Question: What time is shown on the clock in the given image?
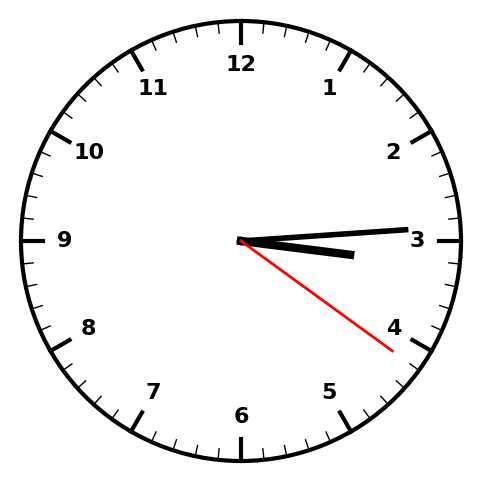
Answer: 03:14:21